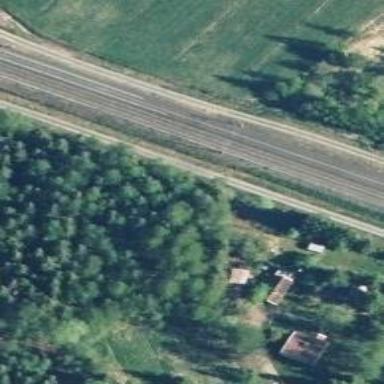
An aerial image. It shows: Continuous rail railway with electrified contact line.